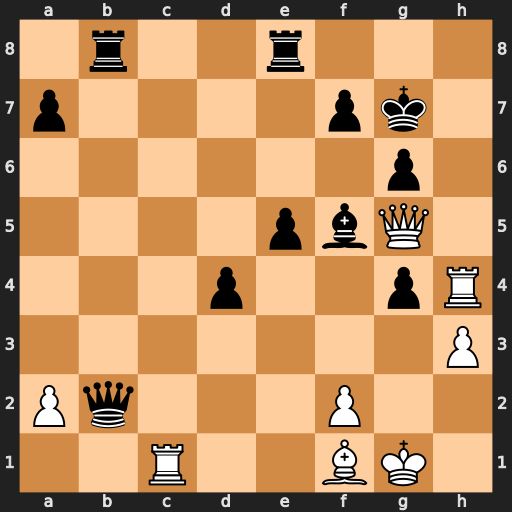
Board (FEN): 1r2r3/p4pk1/6p1/4pbQ1/3p2pR/7P/Pq3P2/2R2BK1
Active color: w
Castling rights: -
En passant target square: -
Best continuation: Rc6 Re6 Rxe6 Bxe6 Qxe5+ f6 Qxe6